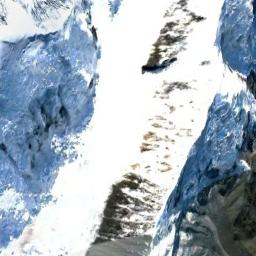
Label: snowberg